Question: ## The context
<URL>

Where the segue is added to the Main View via a custom segue:
'''
- (void) perform {
MainViewController *source = (MainViewController *)self.sourceViewController;
UIViewController *destination = (UIViewController *) self.destinationViewController;
for(UIView *view in source.main.subviews){
[view removeFromSuperview];
}
source.currentViewController = destination;
destination.view.frame = CGRectMake(0, 0, source.main.frame.size.width, source.main.frame.size.height);
[source.main addSubview:destination.view];
}
'''
The is connected as delegate in the child View Controller. All things being equal I get the app crashed without any message.
---
## The workaround
In the Main View Controller, in '-(void)prepareForSegue:' I've added '[segue.destinationViewController setDelegate:self];' in the meantime I've added a property in the child View Controller 'id<UITextFieldDelegate> delegate' and modified the textfield delegate as 'self.delegate'.
This works, but the trouble is that I've to set the delegated methods in Main View Controller which is not quite efficient as I have more View Controllers to add.
---
## The Objective
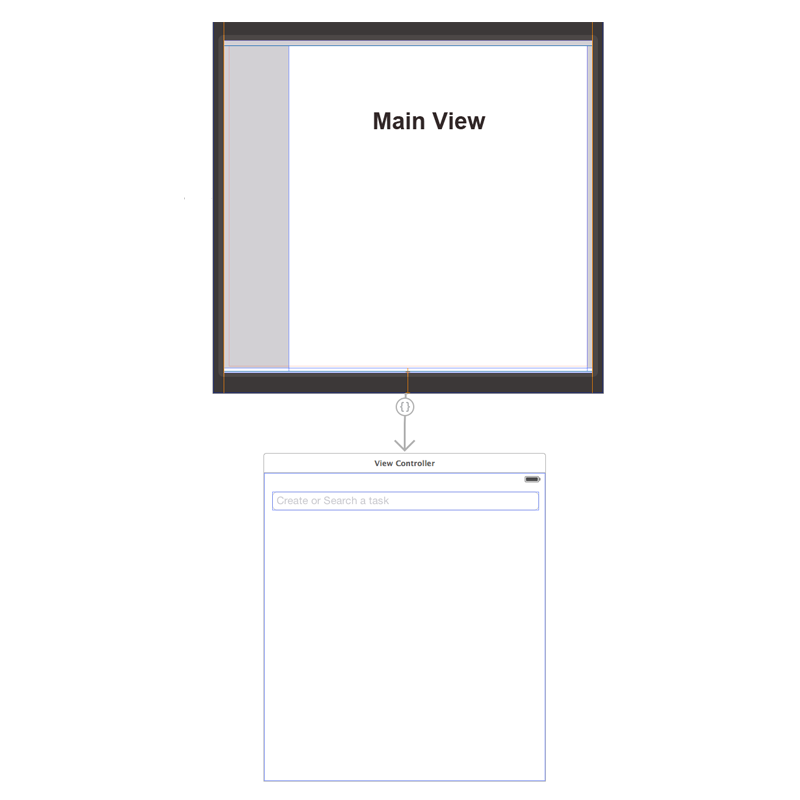
Answer: At first, let's see crash report. Please, do the following:
1. Add Exception Breakpoint
2. Edit it as in the picture